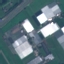
Land use / land cover: Industrial